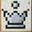
Piece: wQ